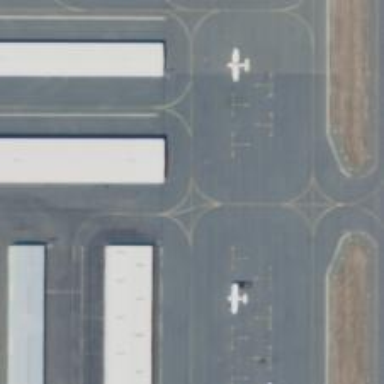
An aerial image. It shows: Image of taxiway at airport.